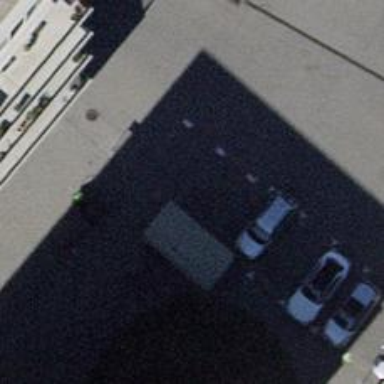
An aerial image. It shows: Car sharing facility.